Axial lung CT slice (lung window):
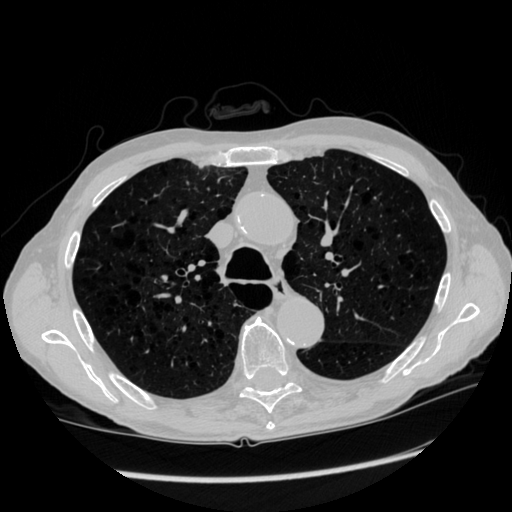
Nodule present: no